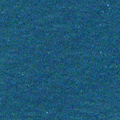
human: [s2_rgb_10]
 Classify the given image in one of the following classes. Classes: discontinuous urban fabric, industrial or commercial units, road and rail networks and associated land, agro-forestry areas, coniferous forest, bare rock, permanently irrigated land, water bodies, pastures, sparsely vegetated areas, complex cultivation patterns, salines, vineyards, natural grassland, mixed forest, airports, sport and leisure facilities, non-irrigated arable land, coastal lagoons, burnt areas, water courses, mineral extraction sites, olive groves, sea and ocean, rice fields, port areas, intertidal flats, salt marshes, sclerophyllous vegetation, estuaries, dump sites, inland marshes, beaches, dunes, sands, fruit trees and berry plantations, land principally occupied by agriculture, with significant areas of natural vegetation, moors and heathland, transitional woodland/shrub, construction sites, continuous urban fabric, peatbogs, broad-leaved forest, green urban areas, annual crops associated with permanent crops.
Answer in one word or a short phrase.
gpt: sea and ocean